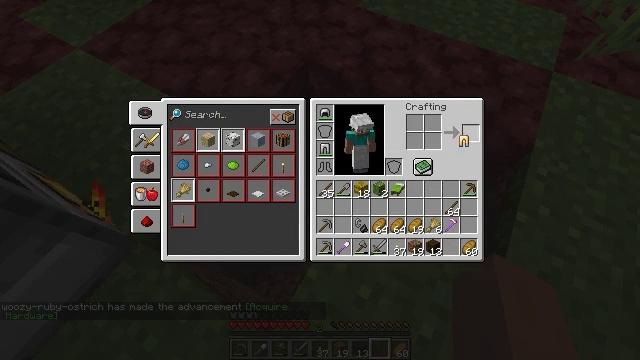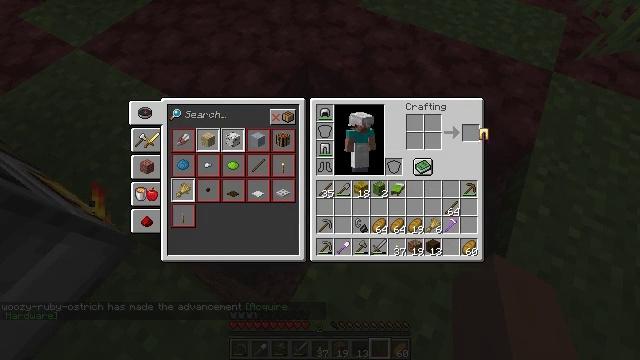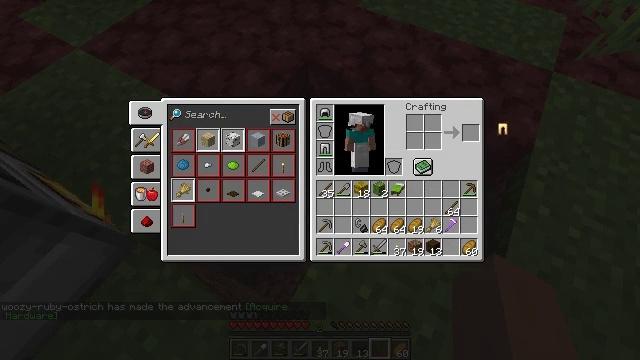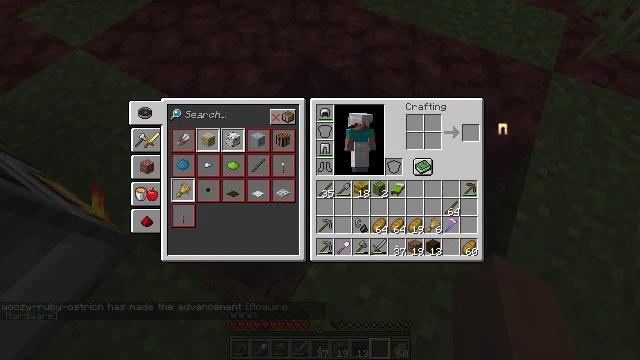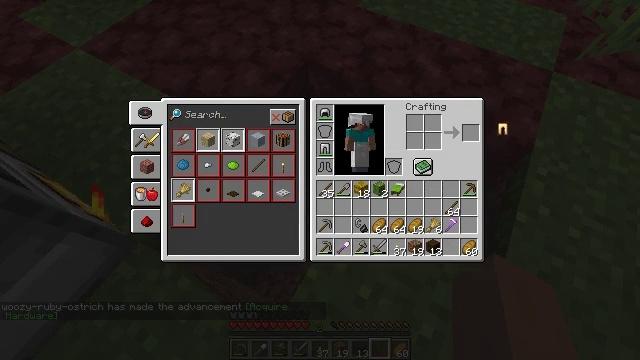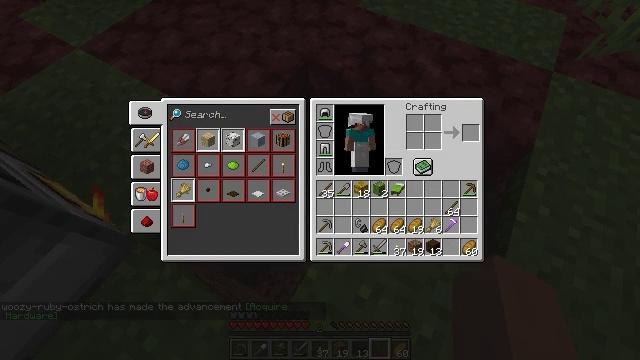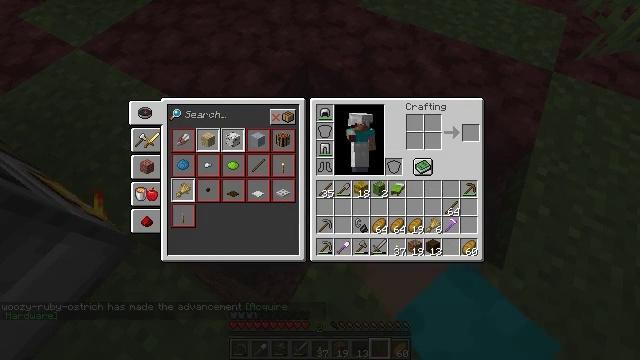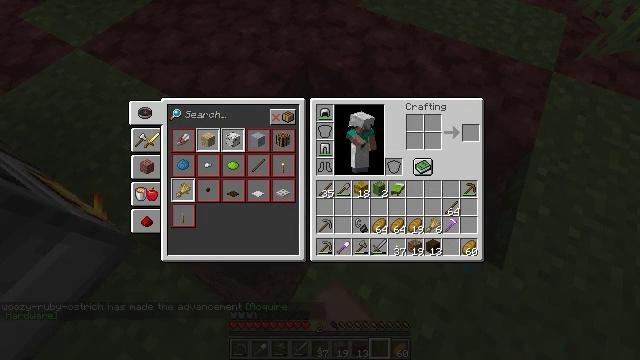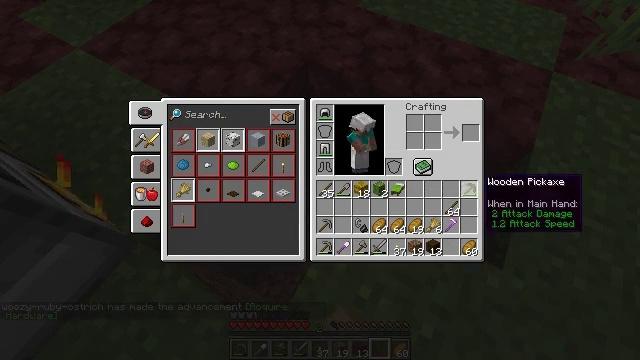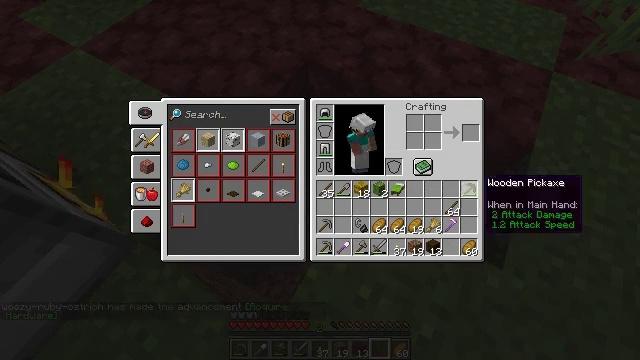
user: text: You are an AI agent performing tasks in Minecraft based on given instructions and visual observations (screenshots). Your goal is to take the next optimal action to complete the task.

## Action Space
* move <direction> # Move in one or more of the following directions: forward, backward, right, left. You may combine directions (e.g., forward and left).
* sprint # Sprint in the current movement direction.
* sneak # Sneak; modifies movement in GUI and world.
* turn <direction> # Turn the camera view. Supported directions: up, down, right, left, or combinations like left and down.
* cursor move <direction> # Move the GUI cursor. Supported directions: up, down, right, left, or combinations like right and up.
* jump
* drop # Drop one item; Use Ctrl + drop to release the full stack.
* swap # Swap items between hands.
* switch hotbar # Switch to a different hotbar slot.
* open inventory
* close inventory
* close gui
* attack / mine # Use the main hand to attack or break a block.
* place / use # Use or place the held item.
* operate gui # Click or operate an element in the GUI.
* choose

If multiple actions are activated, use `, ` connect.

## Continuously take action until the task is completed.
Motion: motion action
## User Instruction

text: Remove golden leggings from the inventory.
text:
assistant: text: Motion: cursor move right and up
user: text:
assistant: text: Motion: cursor move right
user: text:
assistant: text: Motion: operate gui
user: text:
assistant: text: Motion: operate gui
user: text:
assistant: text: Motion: no_op
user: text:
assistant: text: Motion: cursor move left and down
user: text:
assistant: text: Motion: cursor move left and down
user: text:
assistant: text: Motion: cursor move down
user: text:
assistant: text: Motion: no_op
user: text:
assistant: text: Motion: no_op